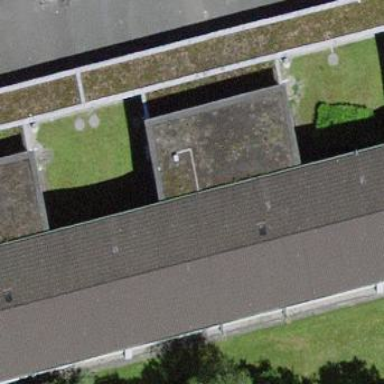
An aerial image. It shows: Building with flat roof.